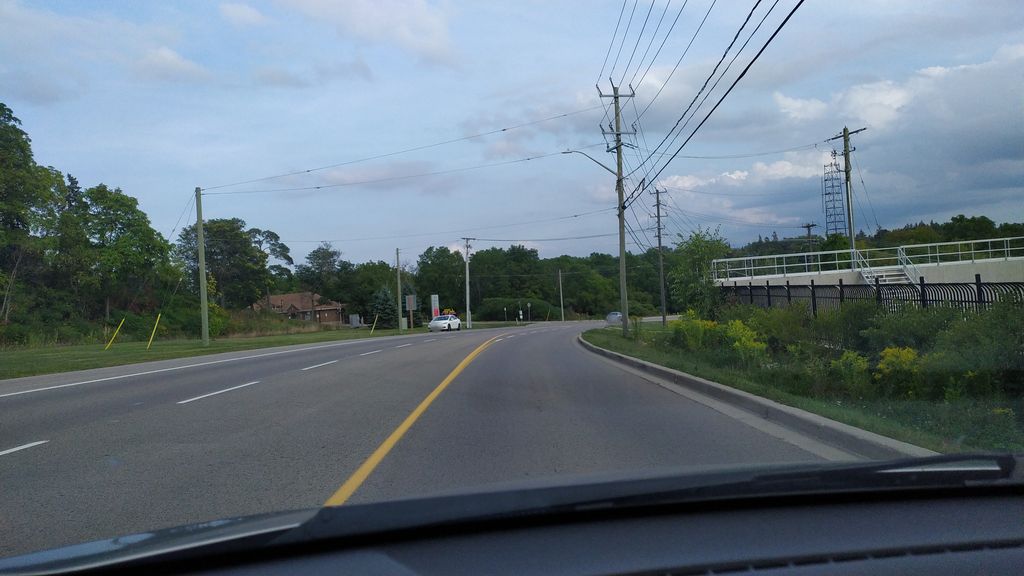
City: kitchener-waterloo